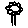
Label: flower